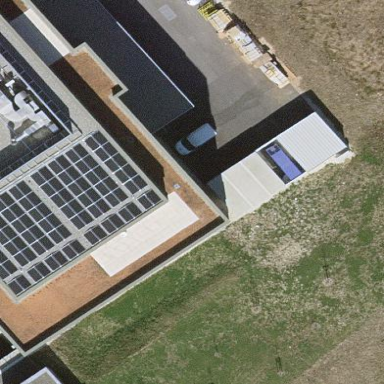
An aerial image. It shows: Service building.